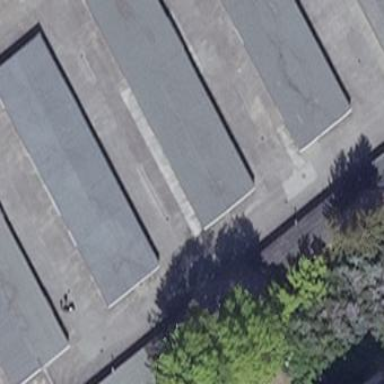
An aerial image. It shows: Group of garages.